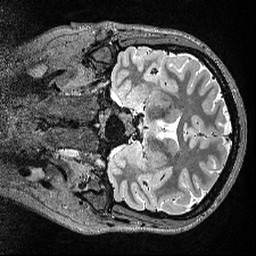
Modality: T2w
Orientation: coronal
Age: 24
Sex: female